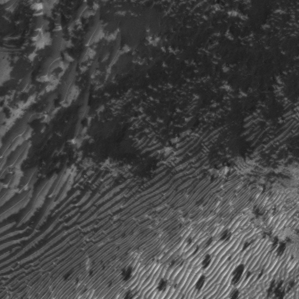
Label: frost